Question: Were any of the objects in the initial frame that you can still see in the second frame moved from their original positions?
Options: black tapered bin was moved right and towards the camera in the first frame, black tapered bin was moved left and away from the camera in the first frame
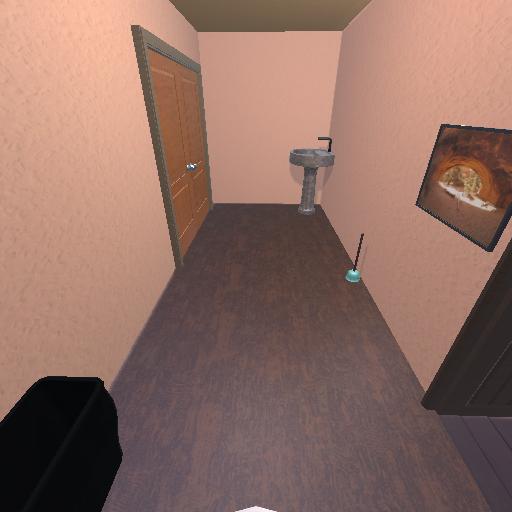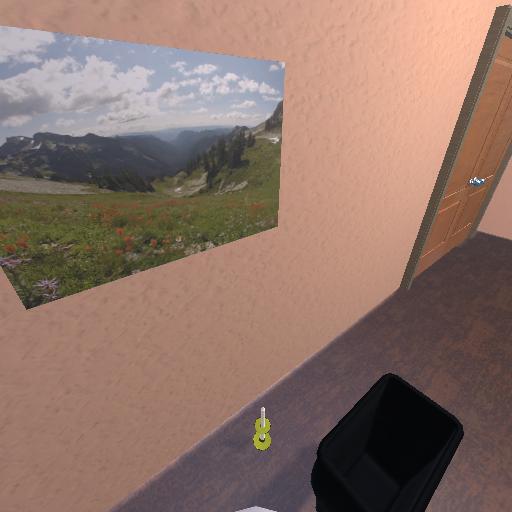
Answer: black tapered bin was moved right and towards the camera in the first frame